Interaction volume radius: 5 \u00c5
Interaction volume height: 45 \u00c5
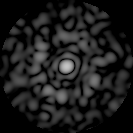
Disorder parameter: 0.8436